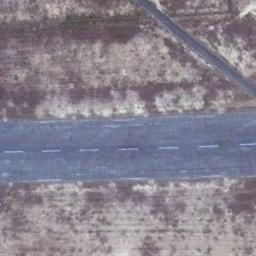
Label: runway